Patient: sex M, age 46
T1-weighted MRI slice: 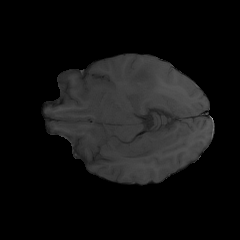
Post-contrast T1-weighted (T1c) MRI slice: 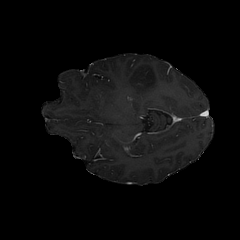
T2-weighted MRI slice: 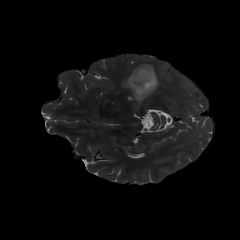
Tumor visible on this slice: yes
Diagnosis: Astrocytoma, IDH-mutant
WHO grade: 3